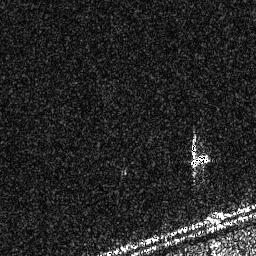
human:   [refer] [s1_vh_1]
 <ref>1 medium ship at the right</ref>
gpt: <box>[[73, 55, 82, 65, 0]]</box>